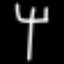
Label: fork